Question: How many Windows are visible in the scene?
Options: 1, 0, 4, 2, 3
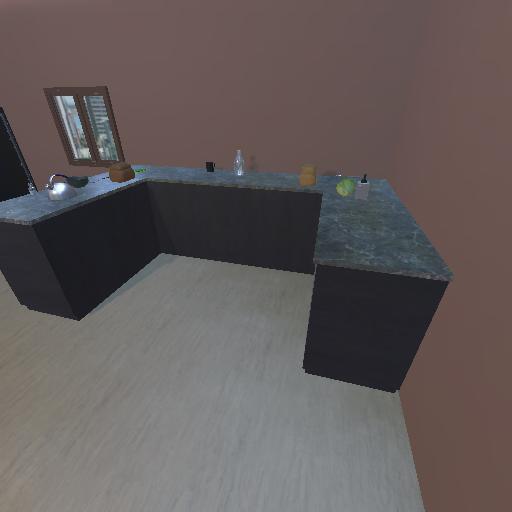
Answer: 1